Question: In landscape mode they properly stretch to fit the width..but in portrait the Exit button is extending too far to the right.
layout code: <URL>

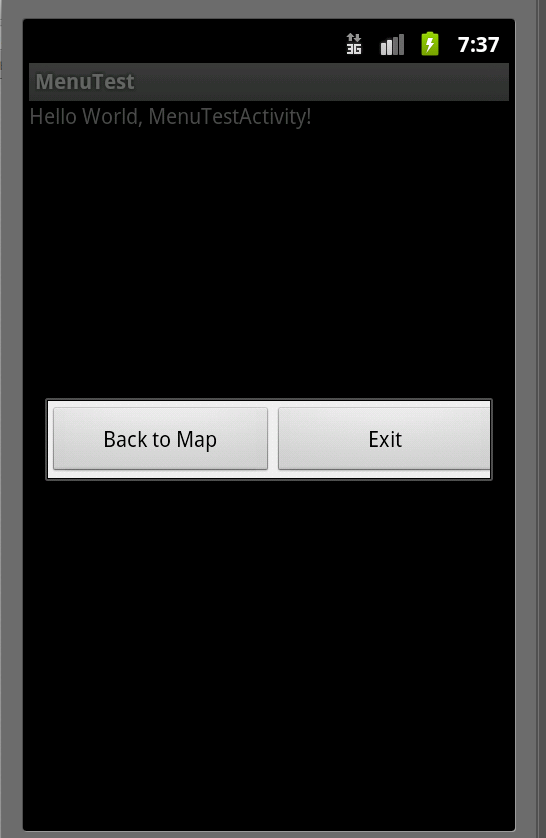
Answer: The reason why it wasnt properly fitting the screen was due to the orientation of the LinearLayout it was in. By changing the orientation from horizontal to vertical it solved the problem.